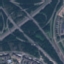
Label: Highway